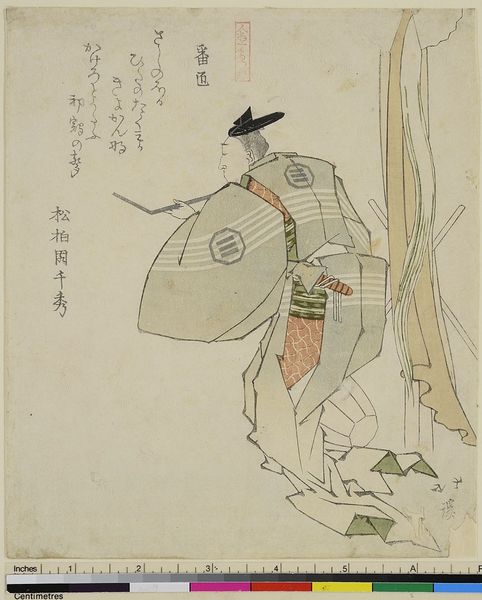
Titel: Zimmermann, aus der Serie: Zehn Arten von Menschen
Künstler: Totoya Hokkei
Standort: Hamburg
Institution: Museum für Kunst und Gewerbe Hamburg
Schlagwörter: kopf, mann, hut, skizze, gewand, holzschnitt, japan, schrift, schriftzeichen, asien, druckgraphik, druckgrafik, china, flöte, hammer, zimmermann, zeit, farbholzschnitt, werkzeuge, edo, reproduktionen, druckerzeugnisse, arbeitsgeräte, winkelmaß, gestlt